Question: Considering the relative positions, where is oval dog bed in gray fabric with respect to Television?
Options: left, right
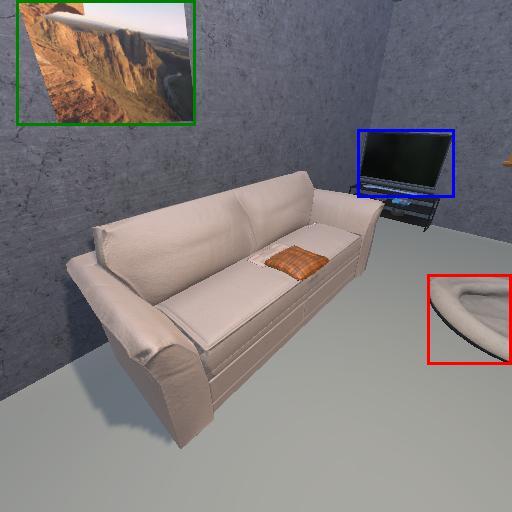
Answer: left